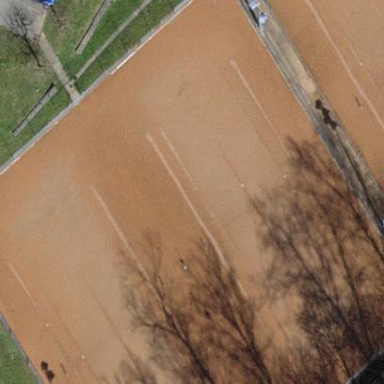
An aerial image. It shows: Tennis court in leisure pitch.